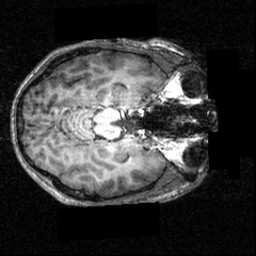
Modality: T1w
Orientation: axial
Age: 19
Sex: male
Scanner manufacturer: siemens
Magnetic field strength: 3.951 T
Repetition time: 1.5 s
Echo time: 0.00335 s